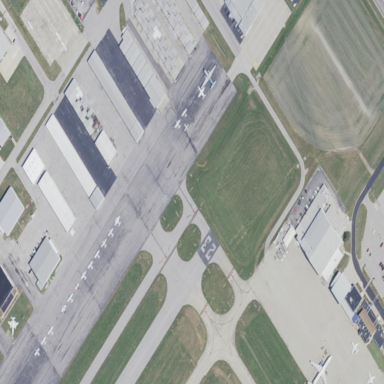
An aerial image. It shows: Apron at the airport.